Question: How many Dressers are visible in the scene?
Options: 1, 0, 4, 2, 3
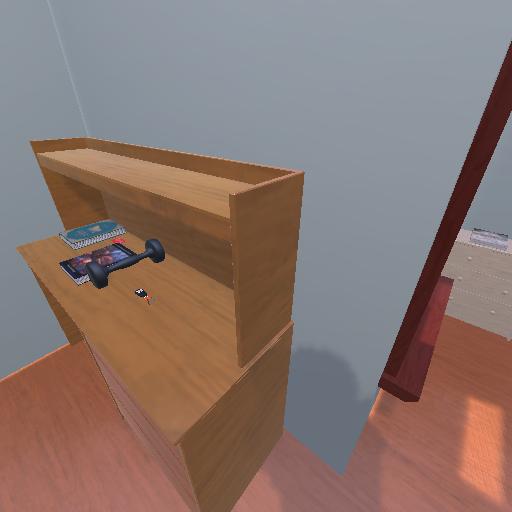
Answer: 1